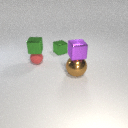
large brown metal sphere to the right of small red rubber sphere